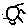
Label: sun